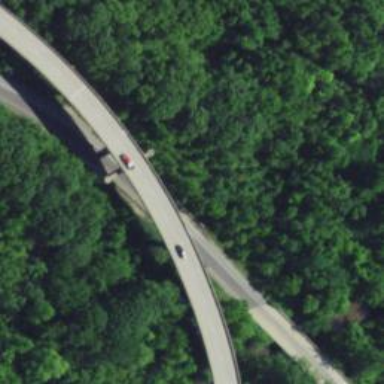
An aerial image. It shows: Bridge over motorway.